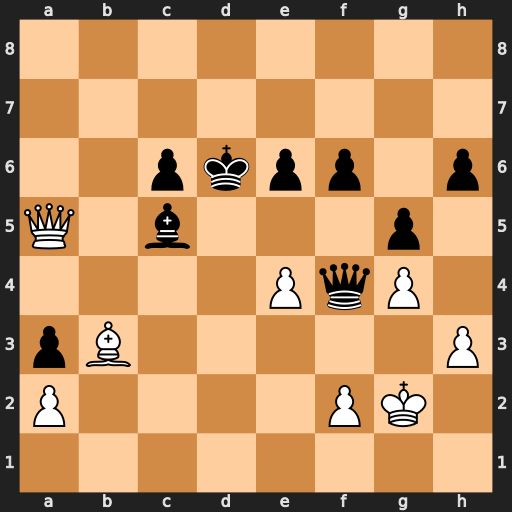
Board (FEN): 8/8/2pkpp1p/Q1b3p1/4PqP1/pB5P/P4PK1/8
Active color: w
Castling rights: -
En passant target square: -
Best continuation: e5+ Kd7 Qxc5